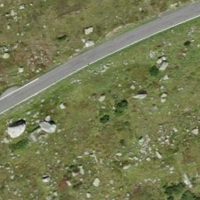
EUNIS habitat code: 26
Species observed at this site:
Dactylorhiza majalis